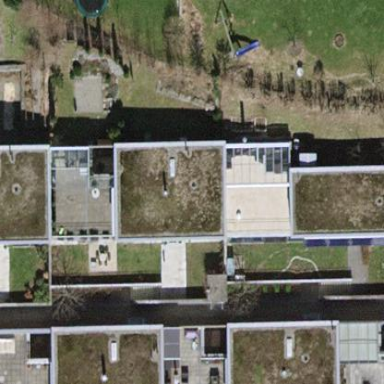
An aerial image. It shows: Building.